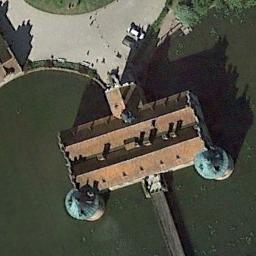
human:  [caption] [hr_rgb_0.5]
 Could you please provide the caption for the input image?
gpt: The palace is on the grass .

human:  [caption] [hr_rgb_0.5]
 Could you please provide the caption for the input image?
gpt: There are many trees near the palace .

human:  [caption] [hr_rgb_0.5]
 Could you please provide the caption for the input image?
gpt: There are many trees around the palace .

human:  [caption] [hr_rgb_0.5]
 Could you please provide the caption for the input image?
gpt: The T-shaped palace with two green towers is surrounded by a lake .

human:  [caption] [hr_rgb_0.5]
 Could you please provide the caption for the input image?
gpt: The palace with two green domes is surrounded by green water .